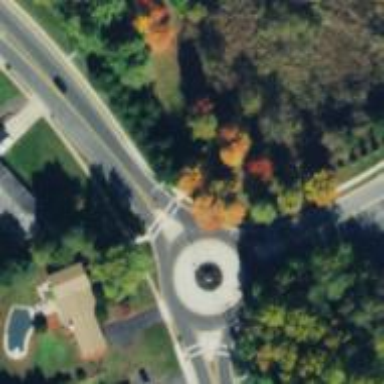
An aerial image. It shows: Tertiary road leading to roundabout junction.